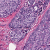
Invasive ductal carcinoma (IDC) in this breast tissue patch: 0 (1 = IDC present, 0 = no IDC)